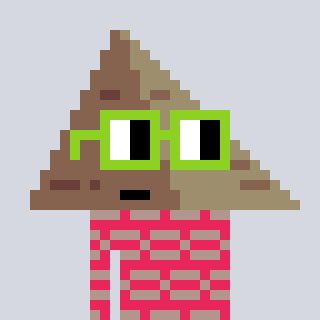
a pixel art character with square light green glasses, a pyramid-shaped head and a redpinkish-colored body on a cool background